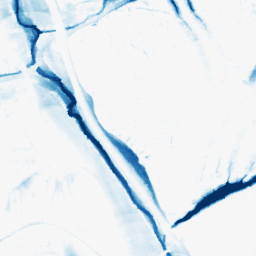
Category: morphological
Decomposition family: morphological_ellipse
Decomposition parameters: operation: closing
width: 20
height: 50
Upsampling method: bspline
Upsampling parameters: scale: 8
Upsampling scale: 8